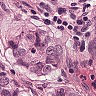
Metastatic tissue present: yes